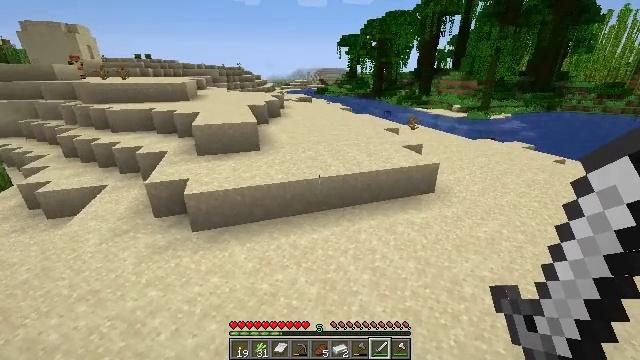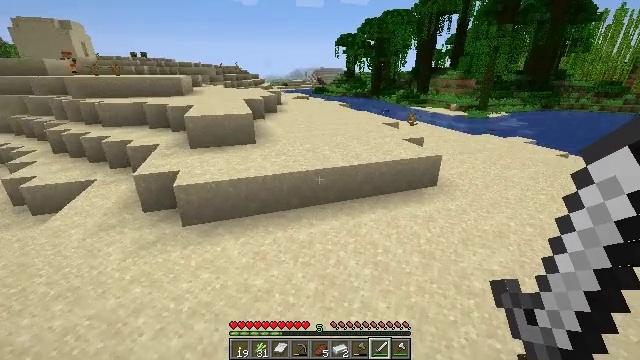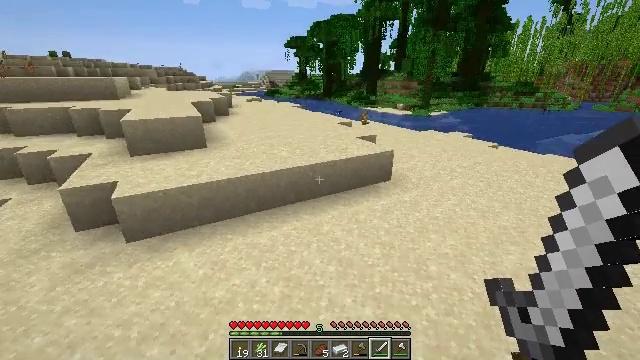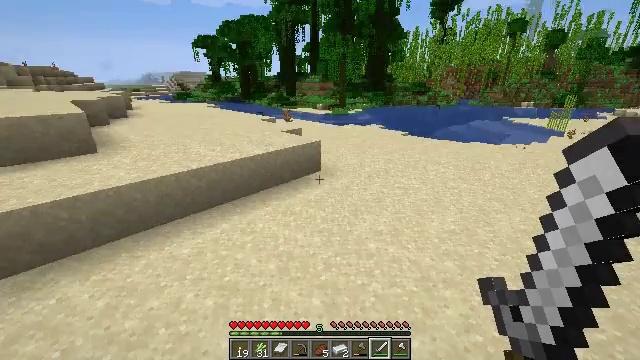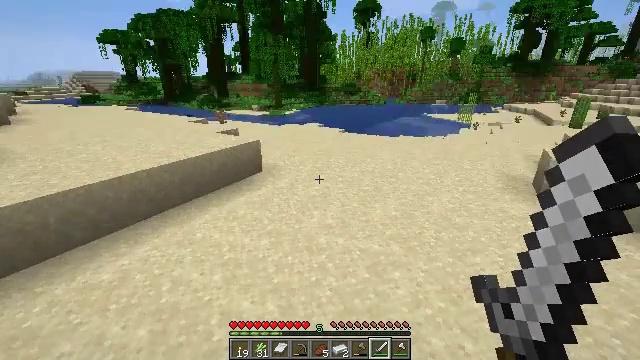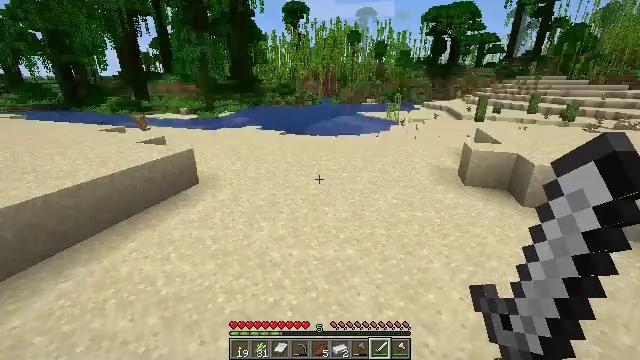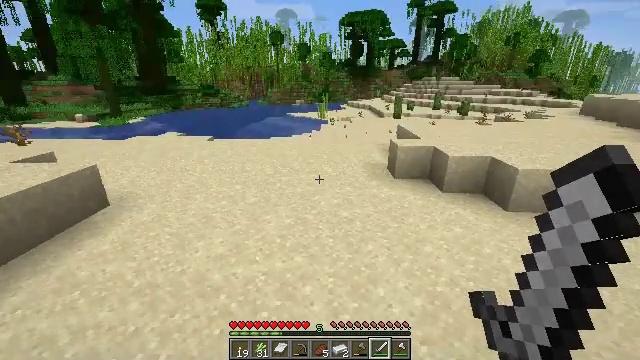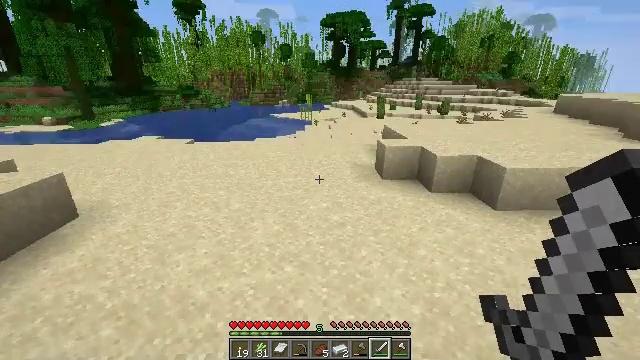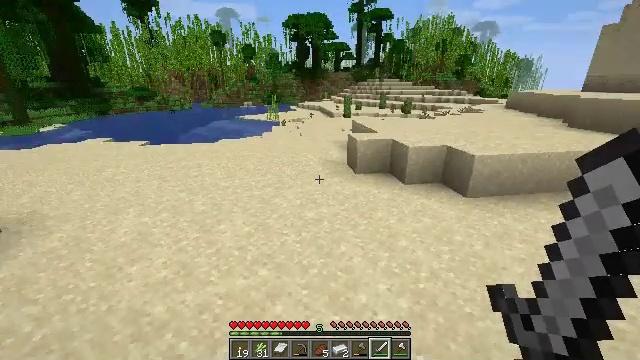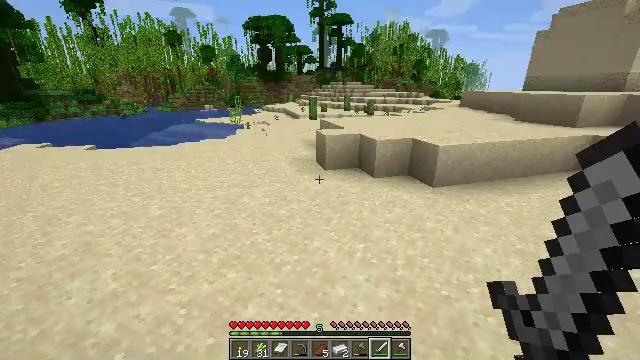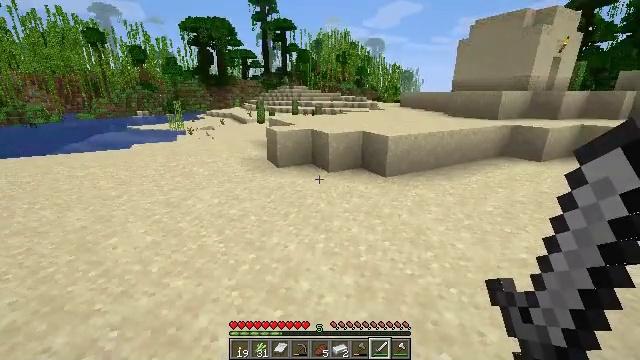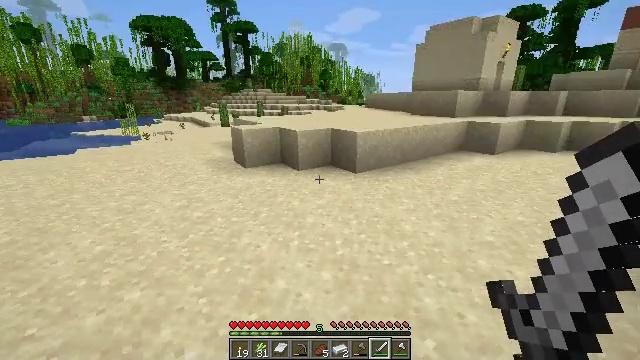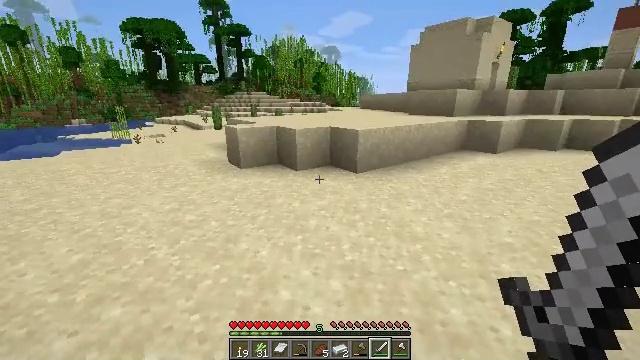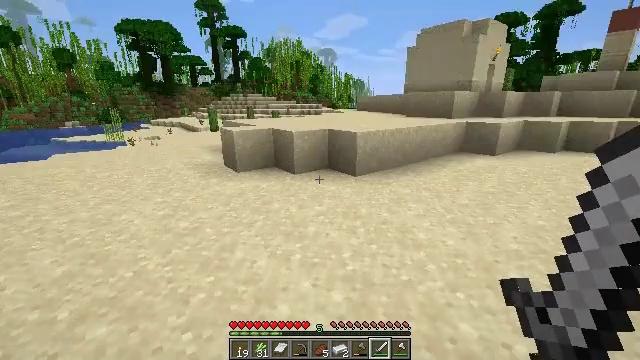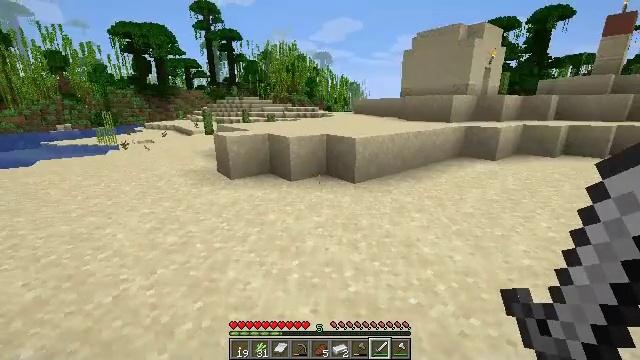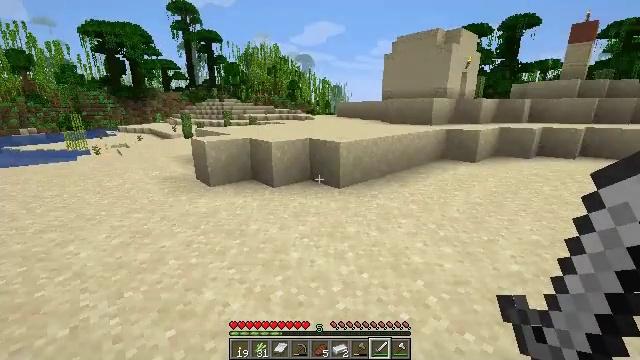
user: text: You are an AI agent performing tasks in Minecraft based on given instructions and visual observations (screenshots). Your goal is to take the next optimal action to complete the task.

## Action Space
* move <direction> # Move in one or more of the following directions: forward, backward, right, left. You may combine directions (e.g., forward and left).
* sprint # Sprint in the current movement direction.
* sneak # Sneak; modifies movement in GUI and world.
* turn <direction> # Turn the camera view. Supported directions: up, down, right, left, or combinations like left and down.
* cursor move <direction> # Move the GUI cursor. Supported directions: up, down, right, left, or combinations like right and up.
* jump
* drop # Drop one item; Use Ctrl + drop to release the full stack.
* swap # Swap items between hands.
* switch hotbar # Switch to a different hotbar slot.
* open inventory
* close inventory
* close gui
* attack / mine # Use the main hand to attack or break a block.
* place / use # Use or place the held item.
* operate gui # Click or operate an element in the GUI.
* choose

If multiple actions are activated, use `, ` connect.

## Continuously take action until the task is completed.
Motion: motion action
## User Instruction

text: Break the smooth sandstone slab to collect it.
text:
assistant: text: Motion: move forward
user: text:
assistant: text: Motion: move forward, turn right
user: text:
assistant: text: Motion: move forward, turn right
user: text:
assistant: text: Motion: move forward, turn right
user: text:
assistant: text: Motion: move forward, turn right
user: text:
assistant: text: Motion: move forward, turn right
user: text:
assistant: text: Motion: move forward, turn right
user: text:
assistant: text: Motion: move forward, turn right
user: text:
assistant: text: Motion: move forward, turn right
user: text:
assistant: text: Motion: move forward, turn right and up
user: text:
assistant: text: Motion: move forward, turn right
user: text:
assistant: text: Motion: move forward, turn right
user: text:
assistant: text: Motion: move forward
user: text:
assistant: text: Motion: move forward
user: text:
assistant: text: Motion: move forward, turn right
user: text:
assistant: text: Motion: move forward, turn right and up
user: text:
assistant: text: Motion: move forward, turn right
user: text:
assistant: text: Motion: move forward, turn right
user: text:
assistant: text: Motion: move forward, turn right
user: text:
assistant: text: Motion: move forward
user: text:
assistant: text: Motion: move forward
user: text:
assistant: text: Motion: move forward
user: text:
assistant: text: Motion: move forward
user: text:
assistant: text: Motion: move forward
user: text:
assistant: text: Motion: move forward
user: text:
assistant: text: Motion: move forward
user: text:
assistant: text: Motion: move forward
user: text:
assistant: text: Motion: move forward
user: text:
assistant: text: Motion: move forward
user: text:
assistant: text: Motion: move forward